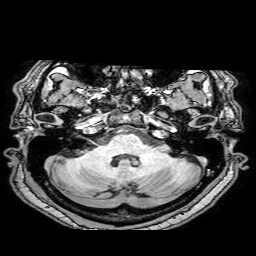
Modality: T1w
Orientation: coronal
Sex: male
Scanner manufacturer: philips
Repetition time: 0.008213 s
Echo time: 0.00378 s